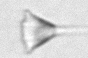
Label: Asterionellopsis_glacialis